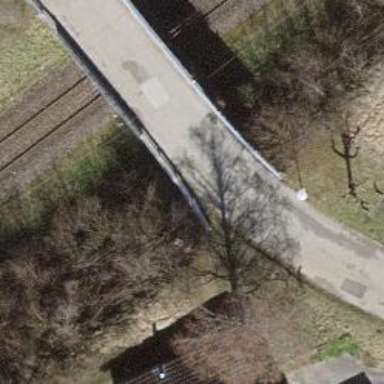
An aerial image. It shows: Residential road with bridge.